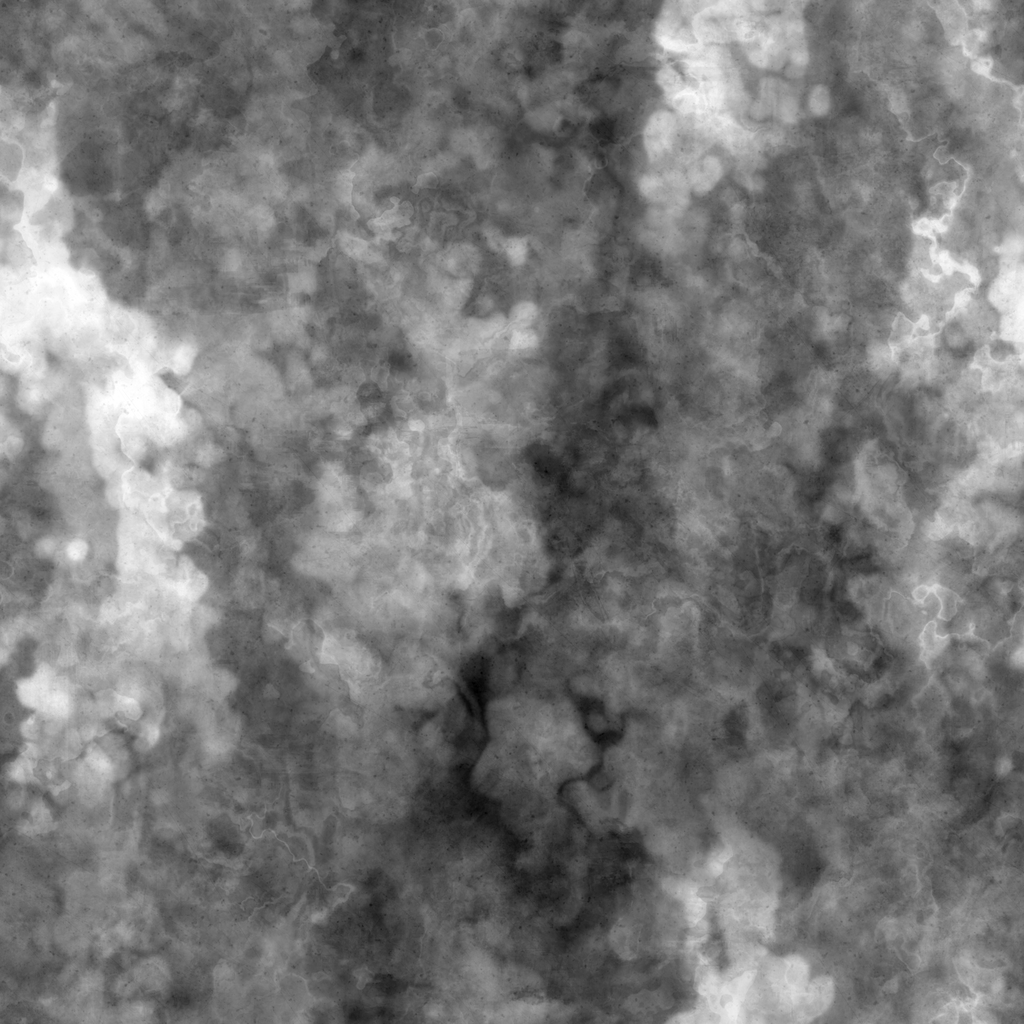
Texture map type: Displacement